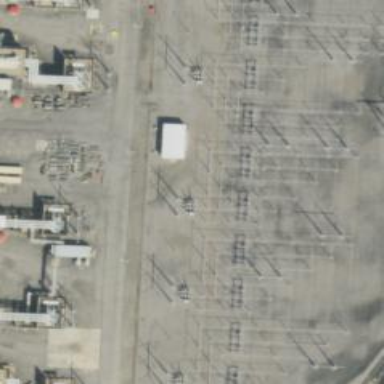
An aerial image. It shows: Switch for power supply.